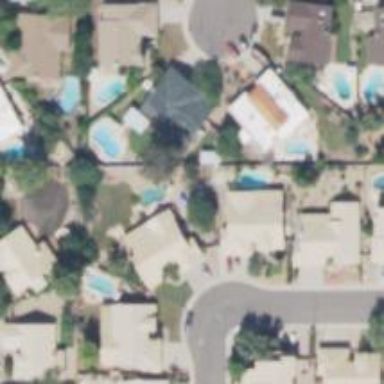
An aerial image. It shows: Outdoor swimming pool located in leisure land.